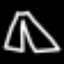
Label: pants